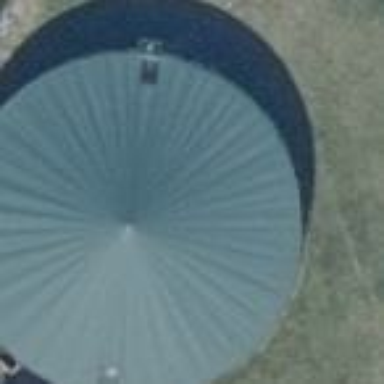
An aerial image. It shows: Round covered reservoir building.